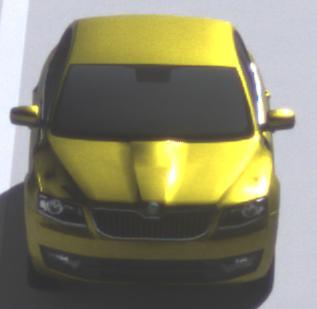
Make: Skoda
Model: Octavia 1.2 TSI
Detailed model: Octavia (III) Limousine
Model produced from: 2013/02
Model produced until: 2015/04
Doors: 5
Color: yellow
Road condition: dry road
Daytime: morning or afternoon
Contrast: high contrast